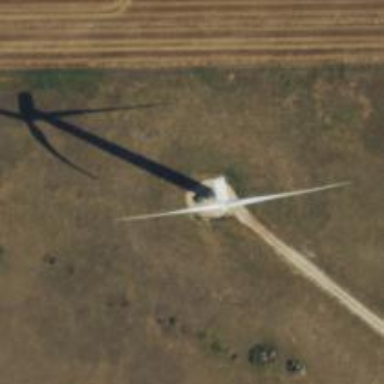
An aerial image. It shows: Wind generator powered by horizontal axis wind turbine.